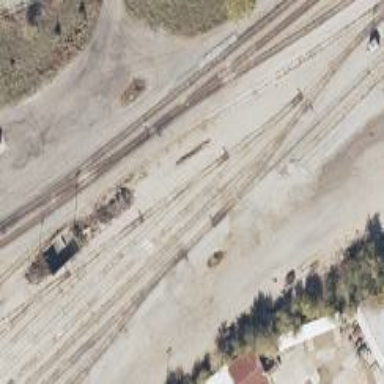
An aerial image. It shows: Railway siding with rails.